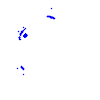
Particle: kaon